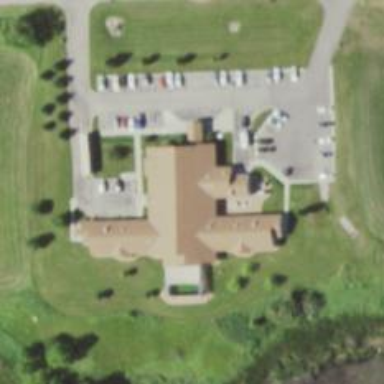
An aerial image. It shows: Hospital providing healthcare services.